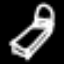
Label: bed